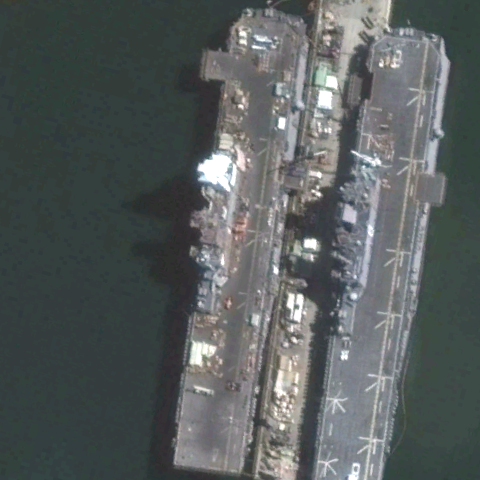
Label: assault